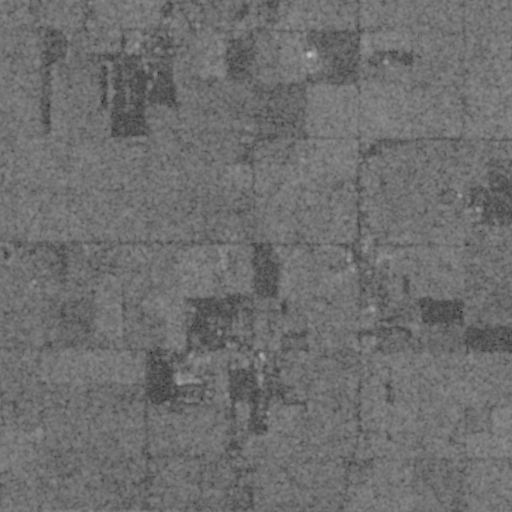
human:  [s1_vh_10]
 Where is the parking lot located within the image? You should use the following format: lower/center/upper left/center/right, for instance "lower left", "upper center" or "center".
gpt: The parking lot is located in the center right of the image.
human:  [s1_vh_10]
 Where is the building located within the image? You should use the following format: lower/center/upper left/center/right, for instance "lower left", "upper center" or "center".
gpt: The building is located in the center right of the image.
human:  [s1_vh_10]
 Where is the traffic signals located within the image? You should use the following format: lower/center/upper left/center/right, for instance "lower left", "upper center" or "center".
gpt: The traffic signals is located in the center right of the image.
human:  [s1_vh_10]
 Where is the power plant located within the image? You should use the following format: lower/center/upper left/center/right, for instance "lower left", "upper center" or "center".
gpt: There is no power plant in the image.

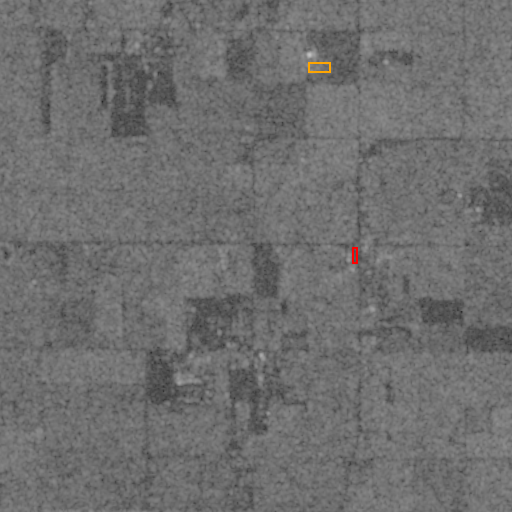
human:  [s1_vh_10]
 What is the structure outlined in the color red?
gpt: The structure outlined in red is a parking lot.
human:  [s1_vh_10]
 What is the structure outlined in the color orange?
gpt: The structure outlined in orange is a building.
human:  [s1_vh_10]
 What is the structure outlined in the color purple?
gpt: There is no purple outline.